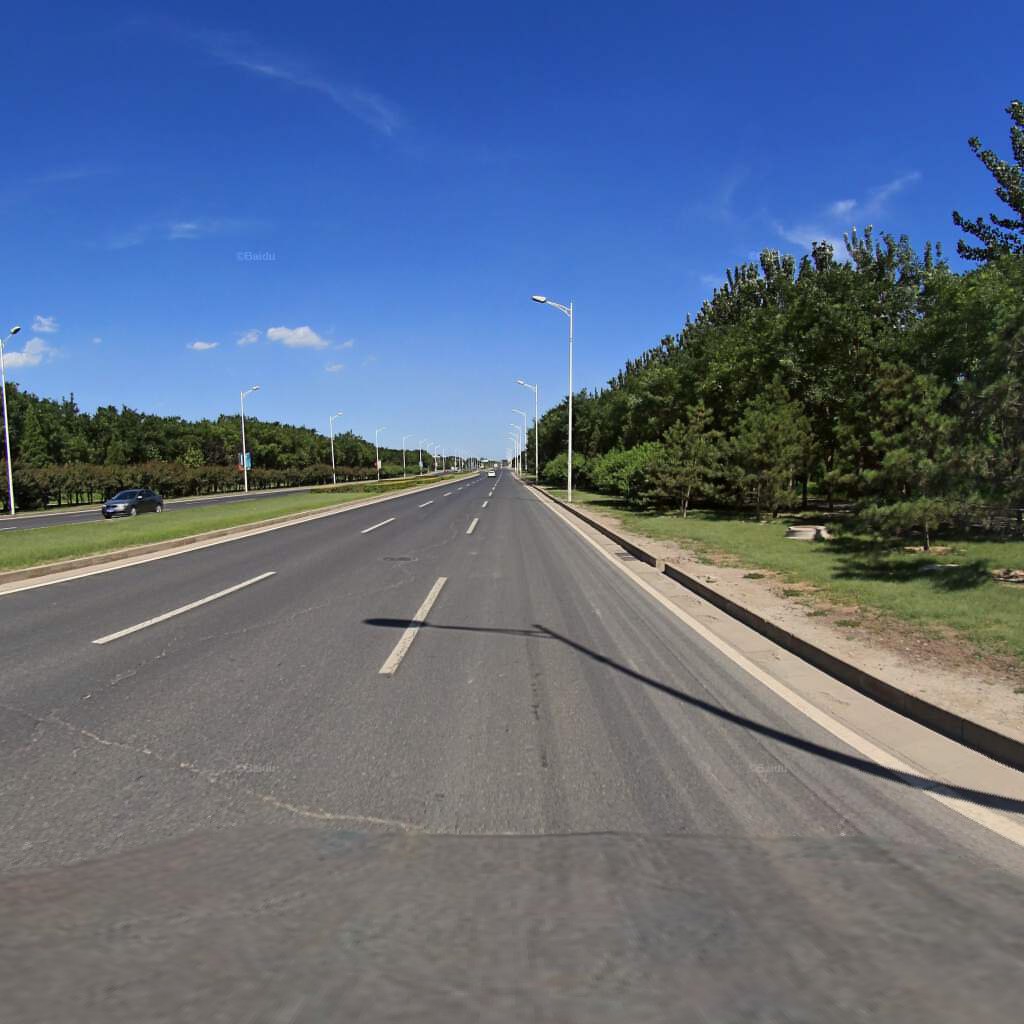
Region: Haidian
Road damage annotations: transverse crack, longitudinal crack, manhole cover